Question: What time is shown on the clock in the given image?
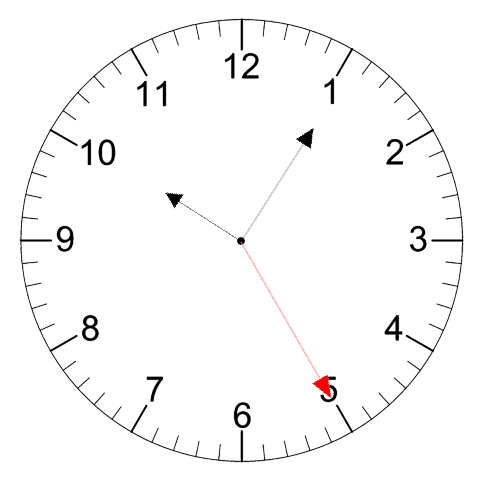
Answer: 10:05:25